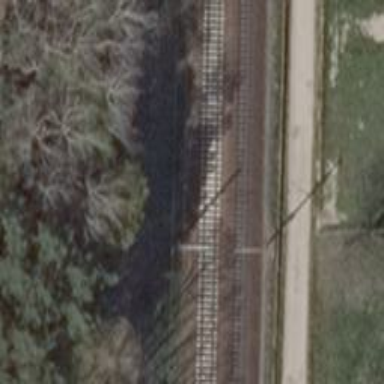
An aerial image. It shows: Milestone along the railway track with catenary mast.